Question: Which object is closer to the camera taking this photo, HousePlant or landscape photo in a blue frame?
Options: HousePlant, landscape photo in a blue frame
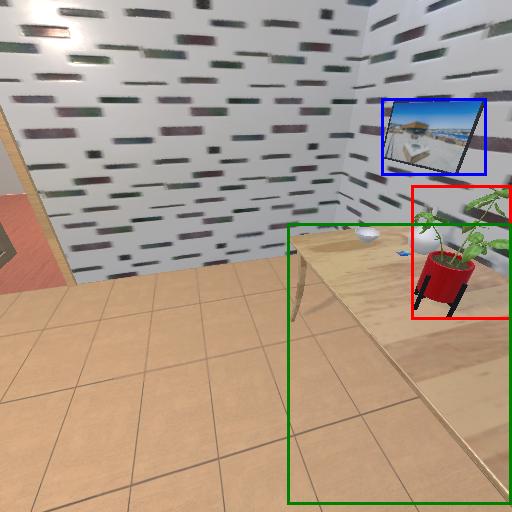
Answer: HousePlant